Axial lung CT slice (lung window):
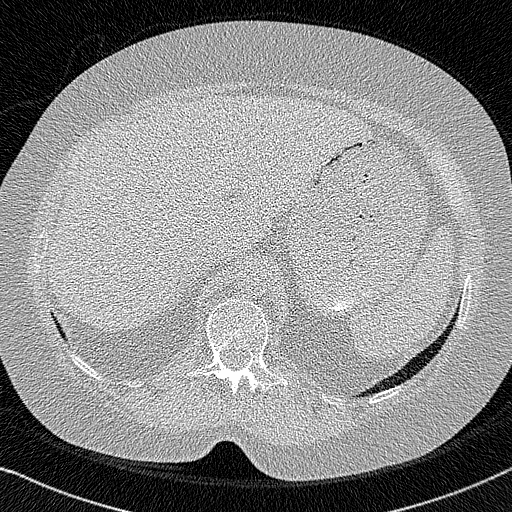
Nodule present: no